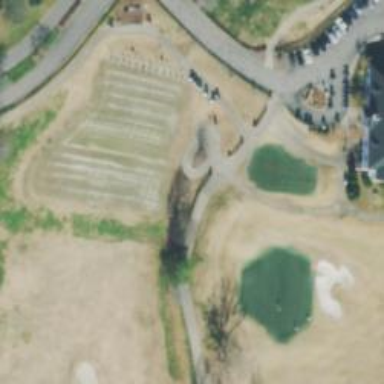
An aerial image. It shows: Golf cartpath that is also road path.